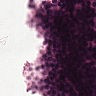
Metastatic tissue present: no